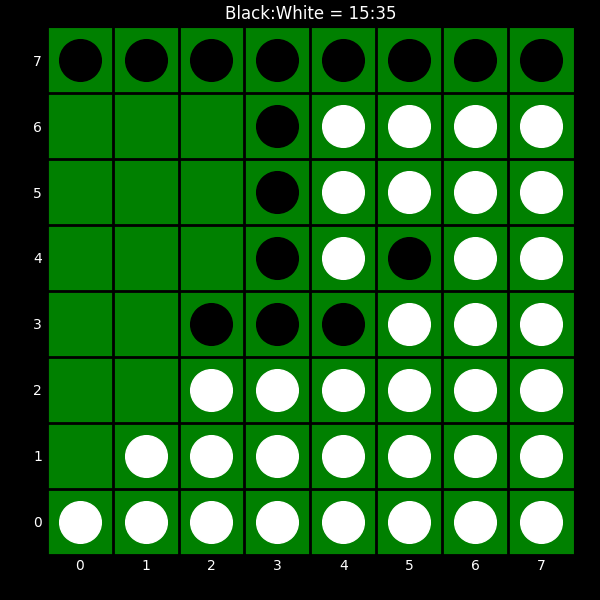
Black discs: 15
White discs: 35